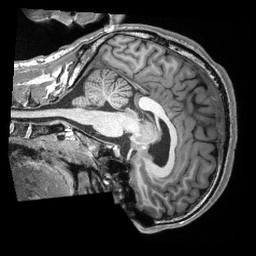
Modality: T1w
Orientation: sagittal
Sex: male
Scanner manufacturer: siemens
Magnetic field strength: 3 T
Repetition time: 2.3 s
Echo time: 0.00308 s